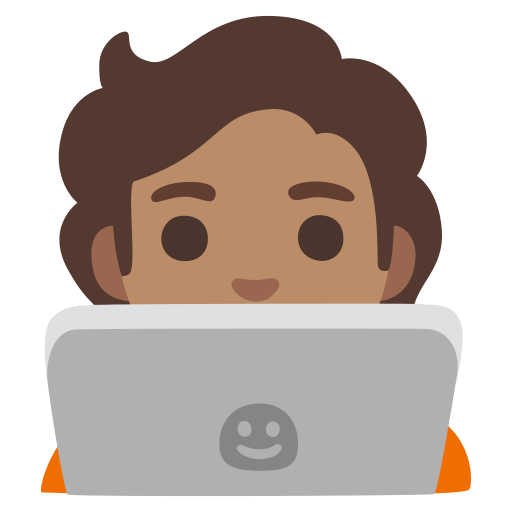
Emoji: 🧑🏽‍💻